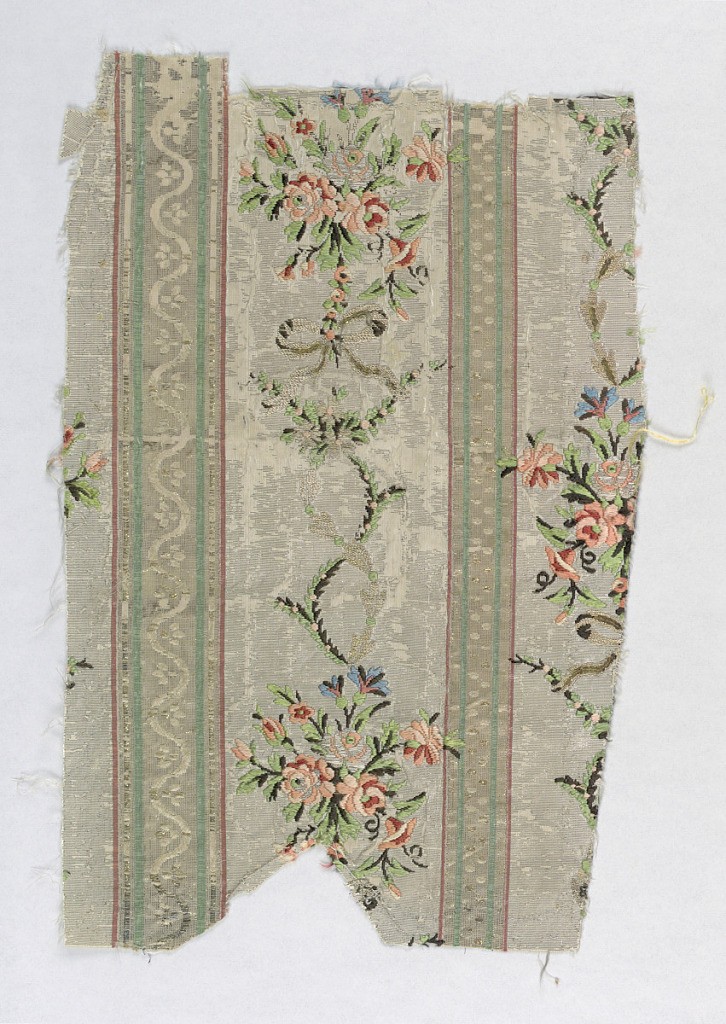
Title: Fragment
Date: late 18th century
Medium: silk Technique: woven
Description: Flowers on striped white ground.